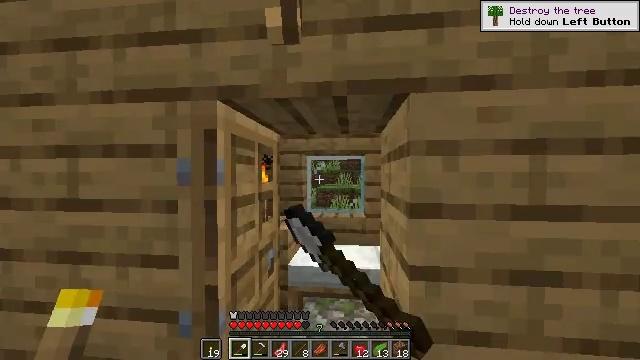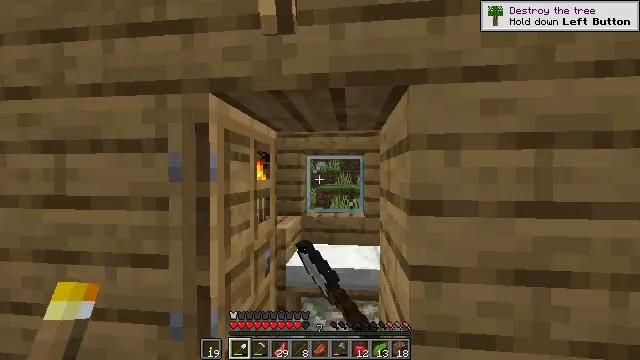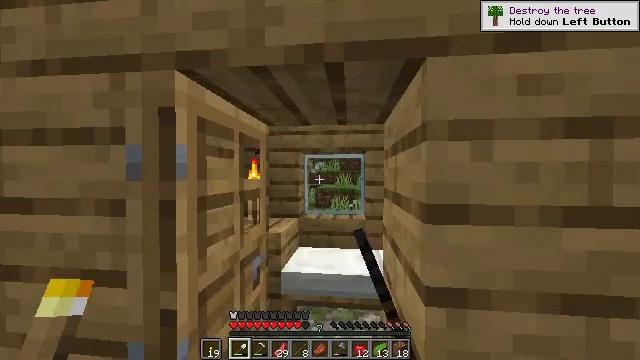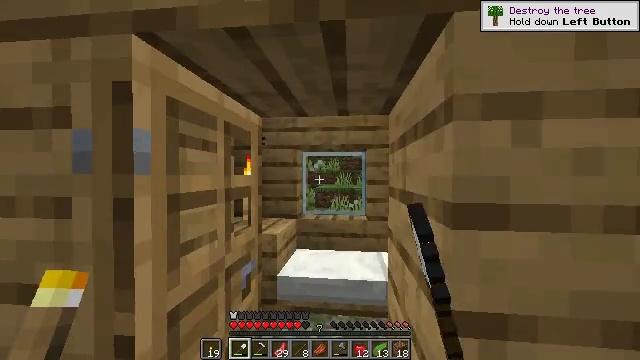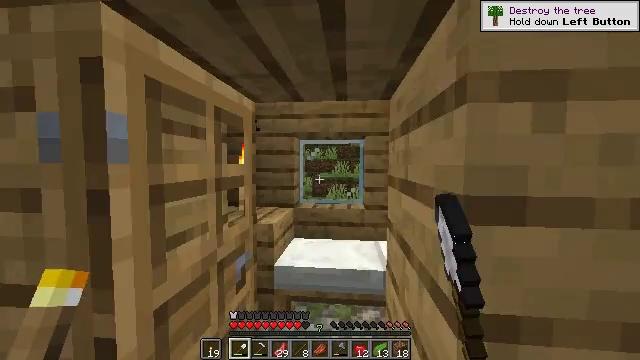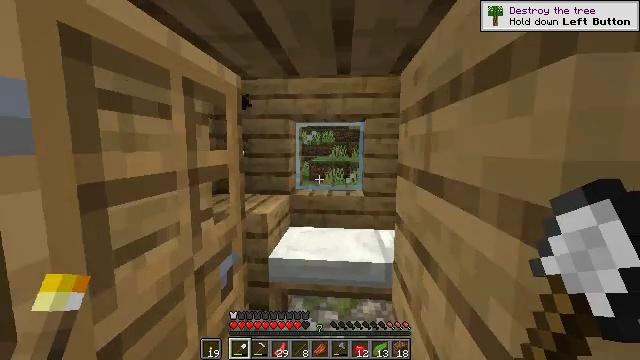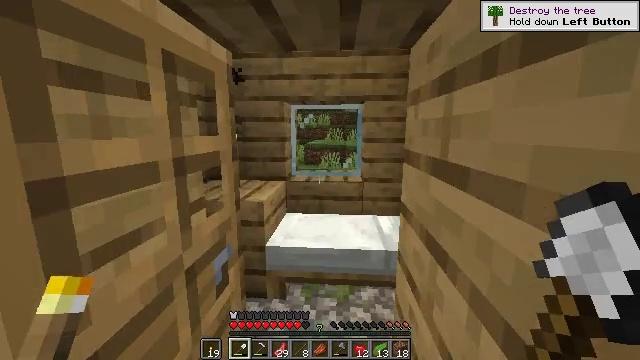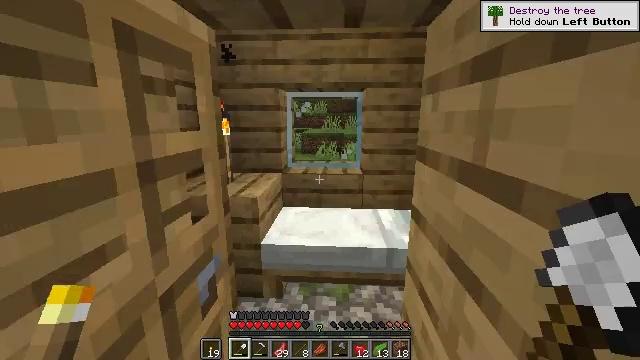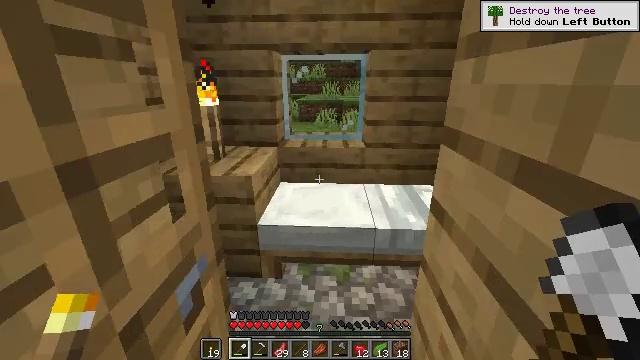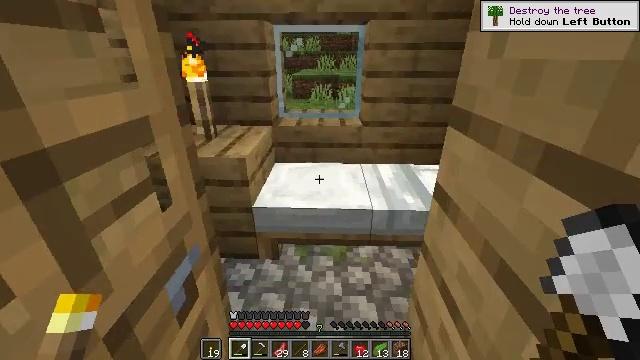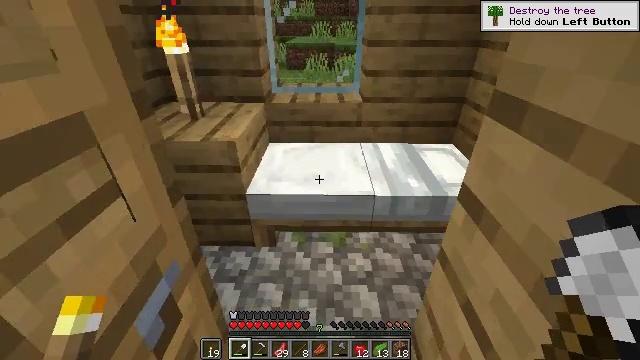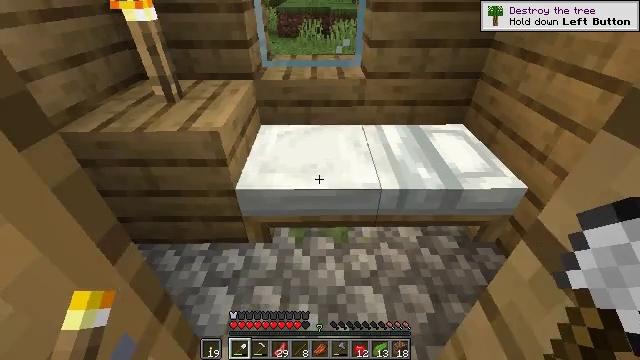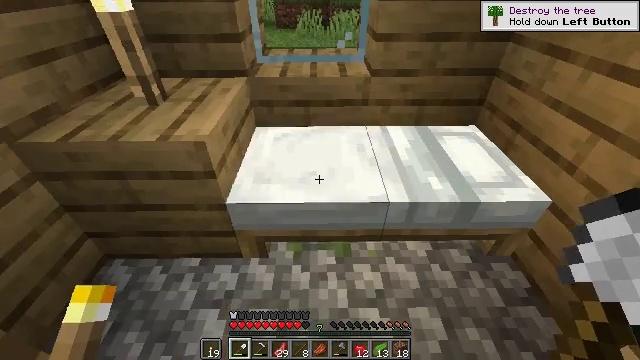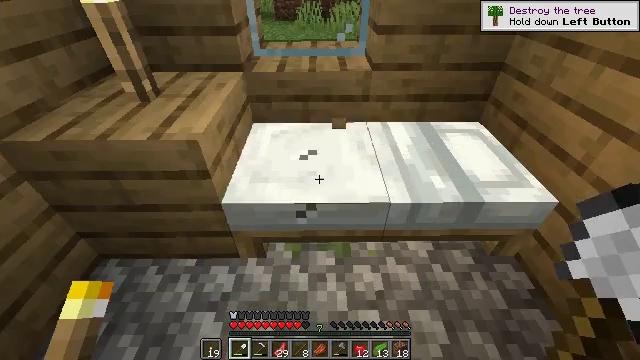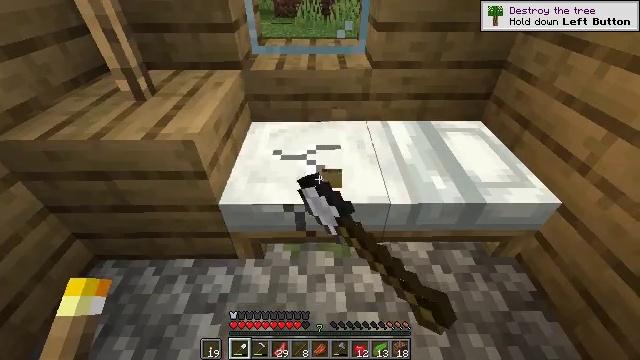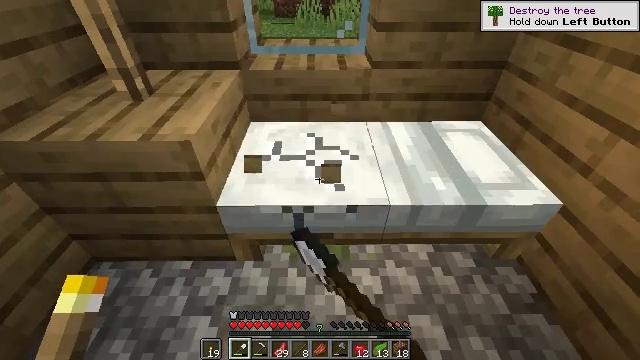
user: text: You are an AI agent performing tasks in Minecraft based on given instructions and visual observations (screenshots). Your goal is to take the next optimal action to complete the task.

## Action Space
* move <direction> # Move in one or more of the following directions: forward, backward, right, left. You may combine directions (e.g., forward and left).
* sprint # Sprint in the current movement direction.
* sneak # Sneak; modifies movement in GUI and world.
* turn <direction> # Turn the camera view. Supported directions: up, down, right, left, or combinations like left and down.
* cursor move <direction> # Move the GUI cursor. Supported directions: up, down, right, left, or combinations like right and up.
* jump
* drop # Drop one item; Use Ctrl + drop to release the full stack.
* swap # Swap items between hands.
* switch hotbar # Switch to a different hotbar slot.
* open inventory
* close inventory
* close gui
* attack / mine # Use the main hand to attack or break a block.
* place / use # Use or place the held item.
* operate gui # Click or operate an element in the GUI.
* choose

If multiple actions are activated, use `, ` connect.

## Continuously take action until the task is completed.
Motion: motion action
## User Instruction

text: Mine the white bed.
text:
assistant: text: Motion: move forward, use / place
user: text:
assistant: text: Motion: move forward
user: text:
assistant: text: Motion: move forward
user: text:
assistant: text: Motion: move forward, turn down
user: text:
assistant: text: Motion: move forward, sprint, turn down
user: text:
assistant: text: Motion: move forward, sprint, turn right and down
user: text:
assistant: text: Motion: move forward, sprint, turn down
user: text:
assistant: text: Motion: move forward, sprint, turn down
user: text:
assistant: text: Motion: move forward, turn right and down
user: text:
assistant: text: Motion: move forward, turn right and down
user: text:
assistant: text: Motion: move forward, turn right and down
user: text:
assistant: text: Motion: turn down
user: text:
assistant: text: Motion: turn down, attack / mine
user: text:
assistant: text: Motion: attack / mine
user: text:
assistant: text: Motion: attack / mine
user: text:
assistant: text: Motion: attack / mine
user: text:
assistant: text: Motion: attack / mine
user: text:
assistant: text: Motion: turn right and down, attack / mine
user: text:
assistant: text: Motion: turn right and down, attack / mine
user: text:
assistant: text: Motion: attack / mine
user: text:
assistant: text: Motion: attack / mine
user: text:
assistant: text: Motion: attack / mine
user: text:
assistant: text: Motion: attack / mine